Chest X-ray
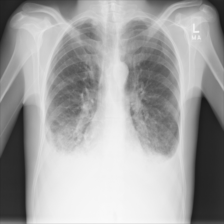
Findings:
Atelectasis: negative
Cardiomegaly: negative
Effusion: positive
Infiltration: positive
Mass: negative
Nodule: negative
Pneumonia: negative
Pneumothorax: negative
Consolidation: negative
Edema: negative
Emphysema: negative
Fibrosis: negative
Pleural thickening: negative
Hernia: negative